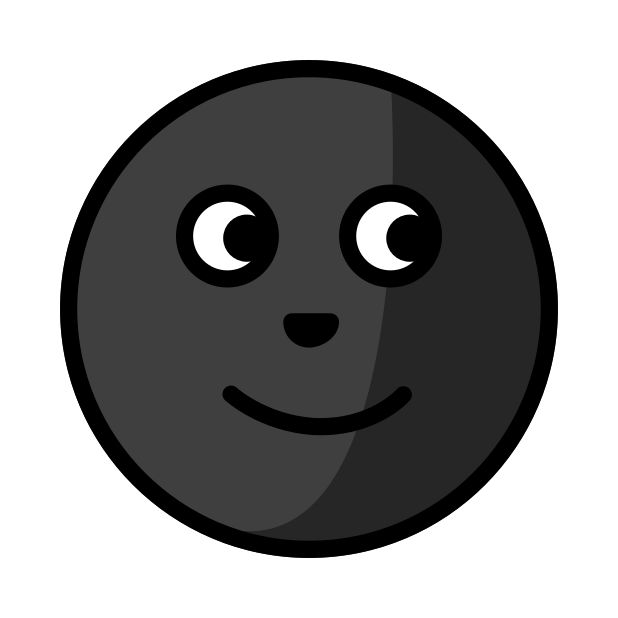
new moon face